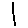
Label: line